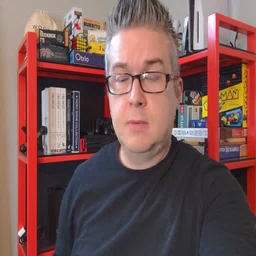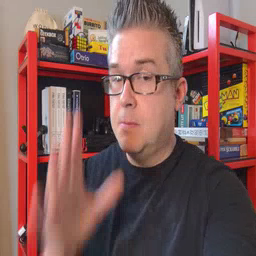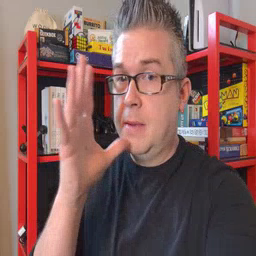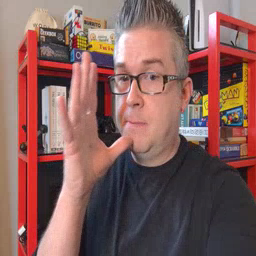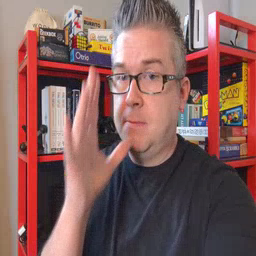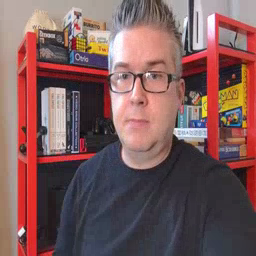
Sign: mom